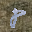
Label: 8